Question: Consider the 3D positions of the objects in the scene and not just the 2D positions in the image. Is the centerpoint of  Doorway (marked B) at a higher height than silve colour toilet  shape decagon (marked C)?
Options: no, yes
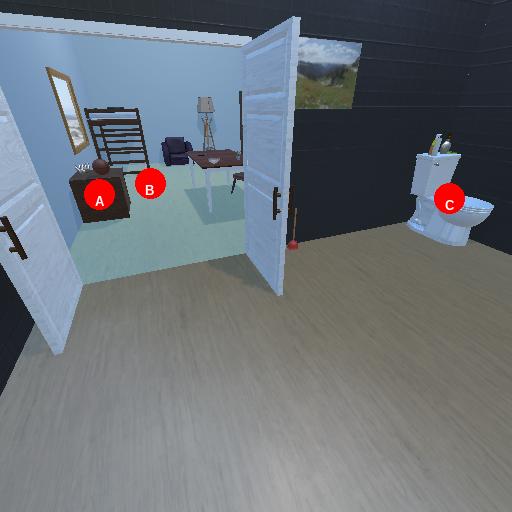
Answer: no